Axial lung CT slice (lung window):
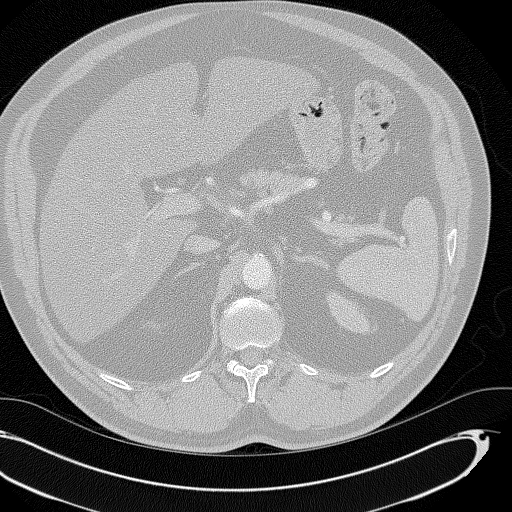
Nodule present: no